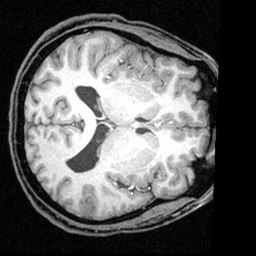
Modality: T1w
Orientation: axial
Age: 21
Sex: male